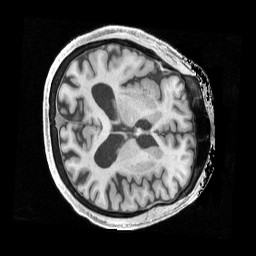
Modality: T1w
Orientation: axial
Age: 81
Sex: male
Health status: healthy
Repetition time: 2.4 s
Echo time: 0.00222 s